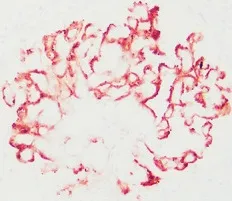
Histologic and immunohistochemical features of renal lesions. Fine granular deposits of c1q.
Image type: pathology (immunostaining)